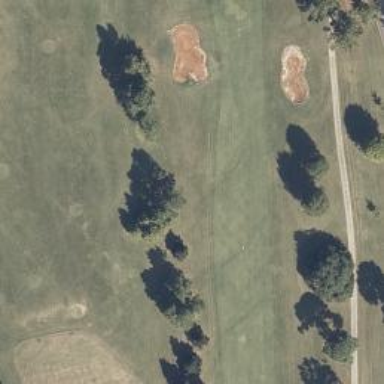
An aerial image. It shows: Golf hole.